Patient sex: F
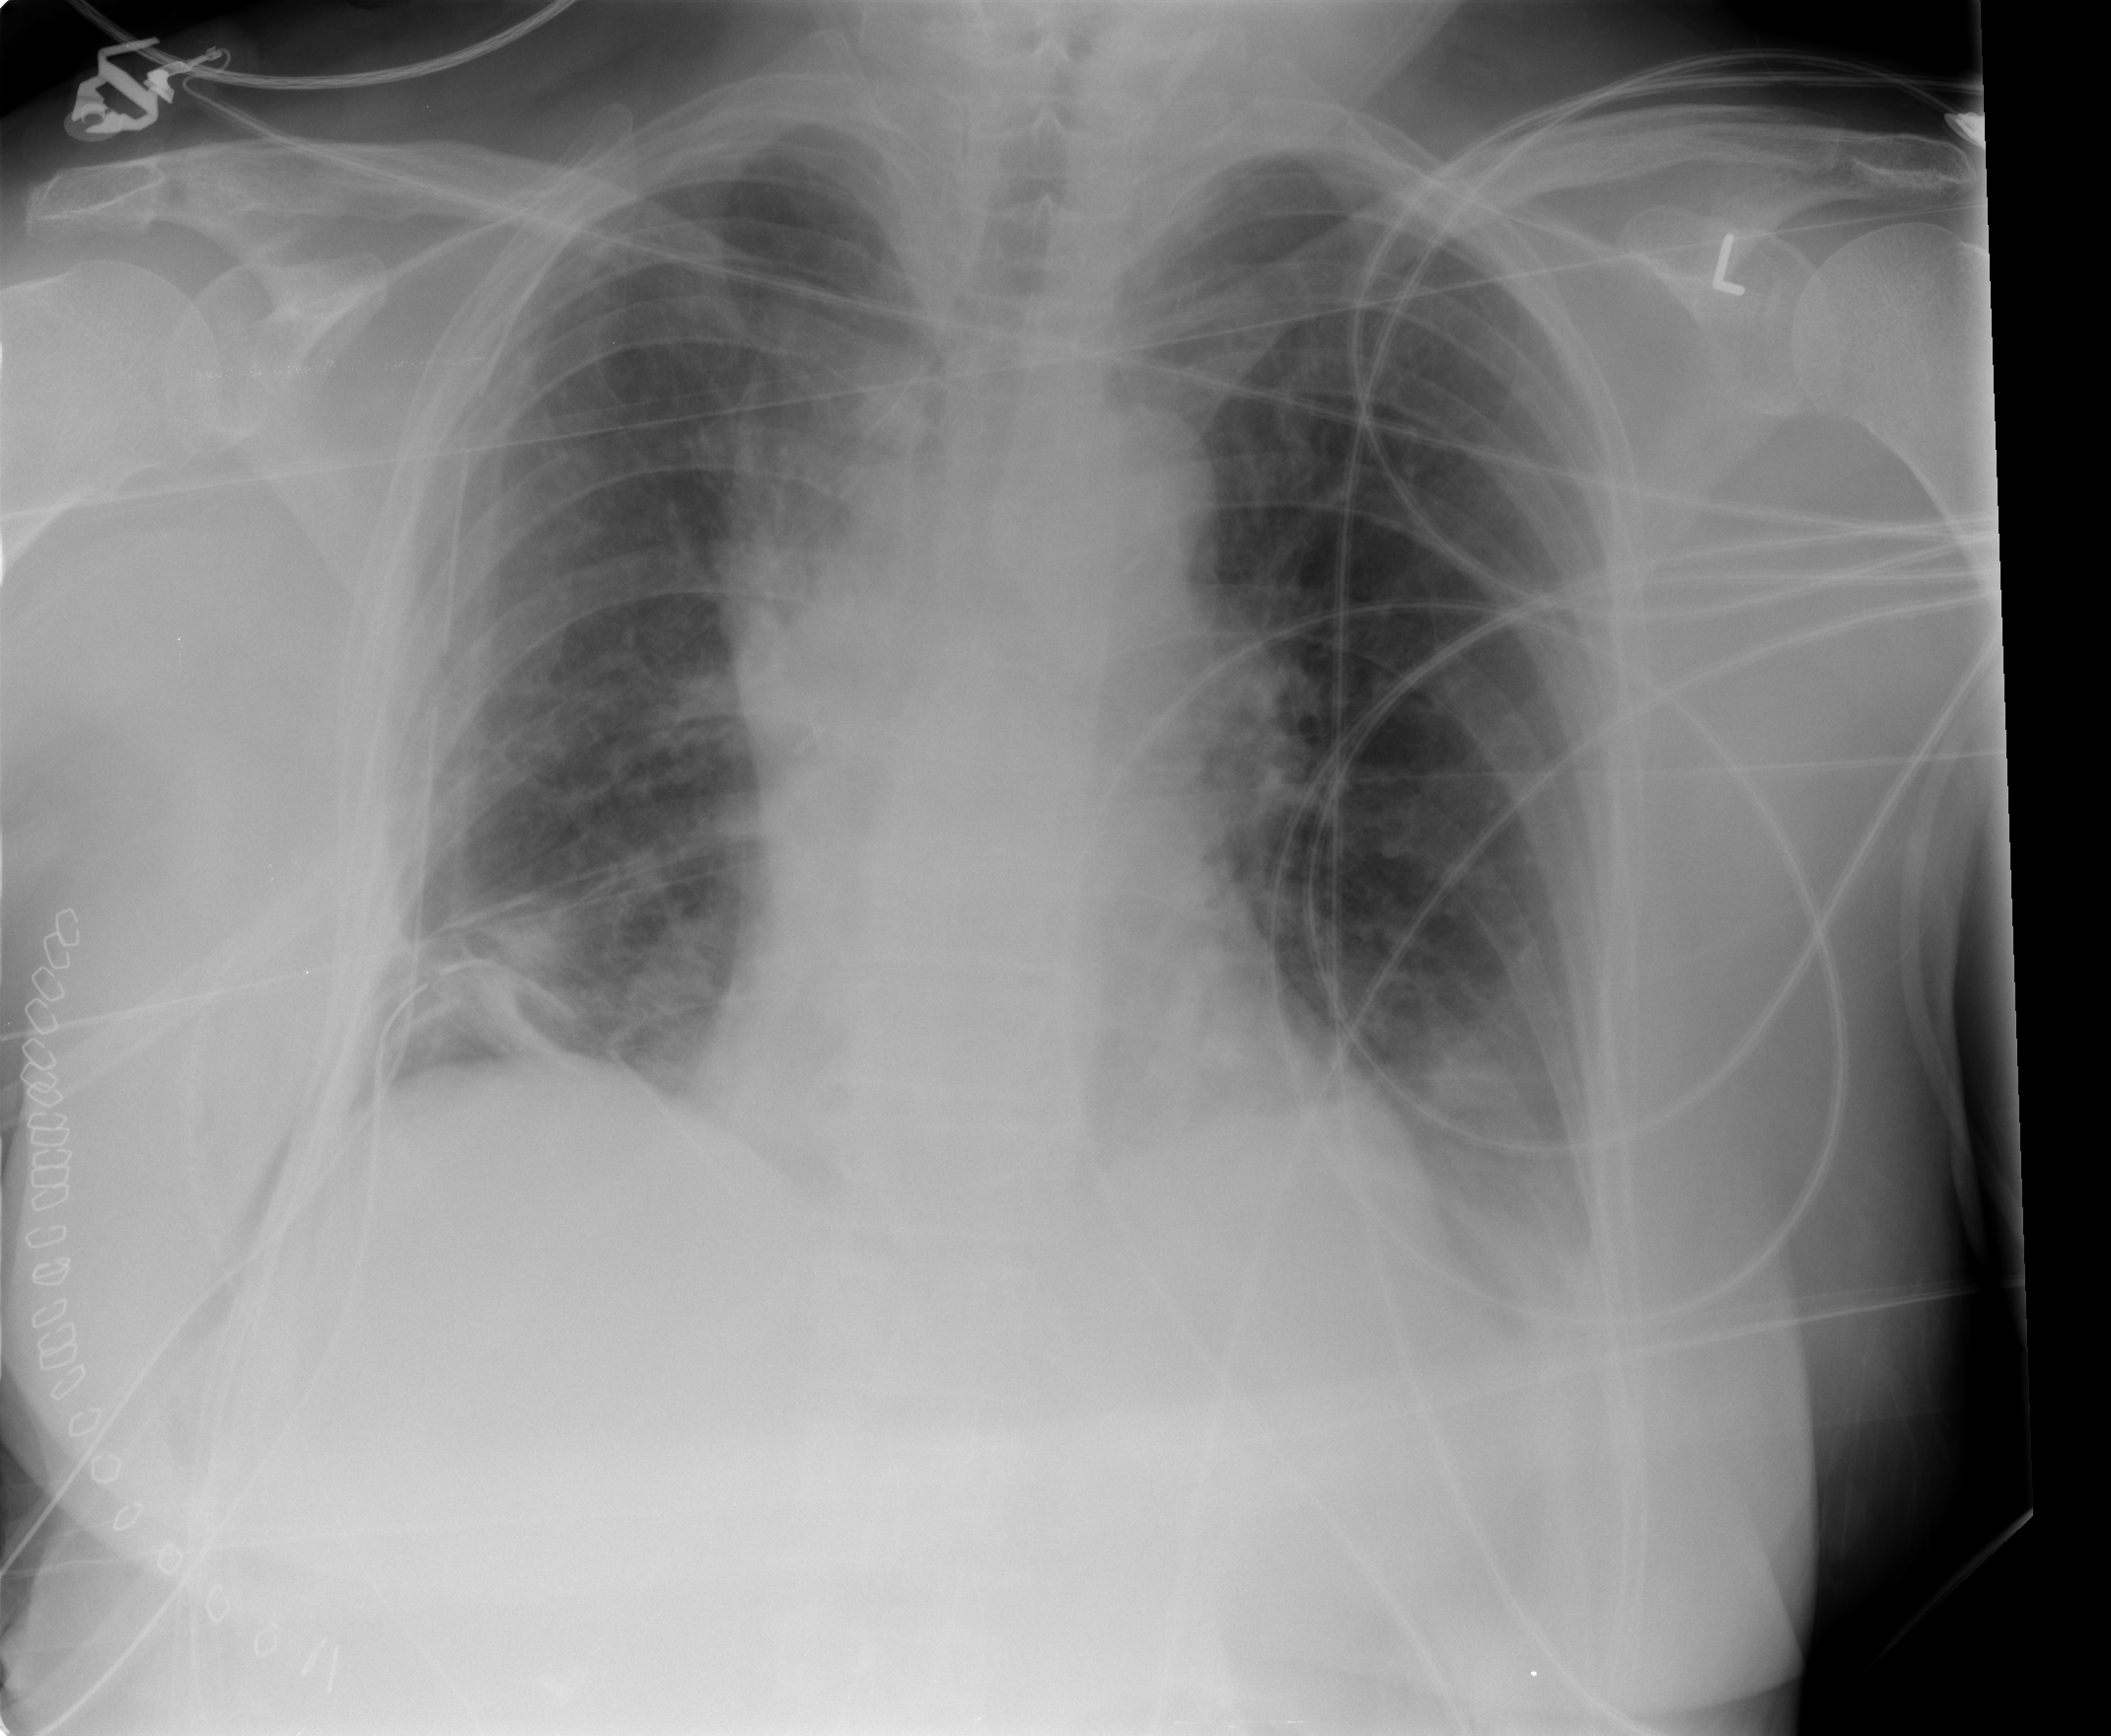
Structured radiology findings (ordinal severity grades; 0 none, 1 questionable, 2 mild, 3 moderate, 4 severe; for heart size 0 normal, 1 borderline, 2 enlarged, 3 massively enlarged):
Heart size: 0
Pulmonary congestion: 0
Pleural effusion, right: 0
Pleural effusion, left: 2
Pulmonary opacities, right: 0
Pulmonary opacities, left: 0
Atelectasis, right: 2
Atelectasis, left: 2